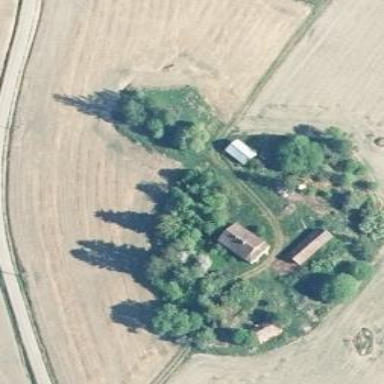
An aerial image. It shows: Farmyard area.